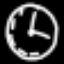
Label: clock